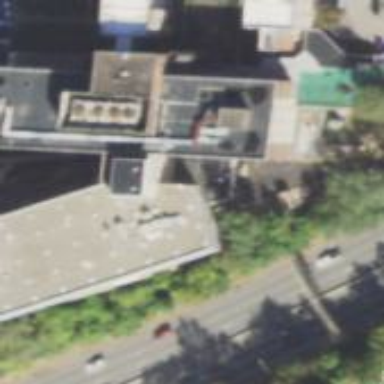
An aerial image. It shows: Hospital building.